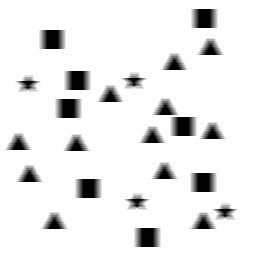
Squares: 8
Triangles: 12
Stars: 4
Total shapes: 24